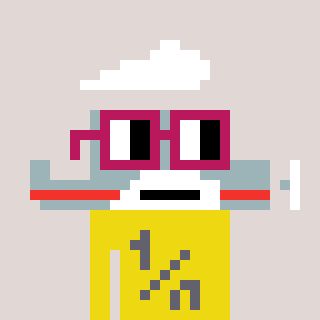
a pixel art character with square dark red glasses, a plane-shaped head and a yellow-colored body on a warm background